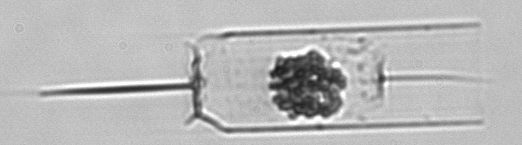
Label: Ditylum_brightwellii